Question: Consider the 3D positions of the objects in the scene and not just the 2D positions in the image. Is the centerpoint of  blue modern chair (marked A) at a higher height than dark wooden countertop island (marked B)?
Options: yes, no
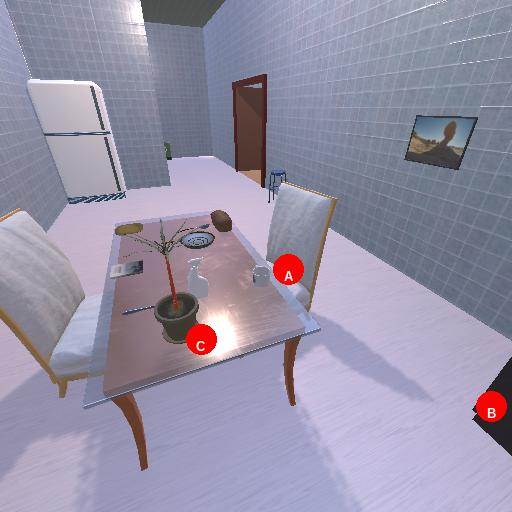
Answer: yes